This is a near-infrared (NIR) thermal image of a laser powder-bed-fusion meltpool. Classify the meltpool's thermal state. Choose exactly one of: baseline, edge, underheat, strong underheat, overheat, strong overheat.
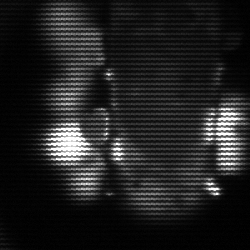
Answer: strong underheat